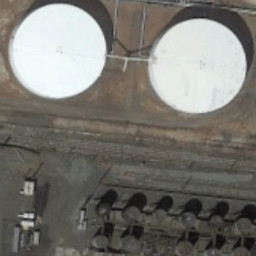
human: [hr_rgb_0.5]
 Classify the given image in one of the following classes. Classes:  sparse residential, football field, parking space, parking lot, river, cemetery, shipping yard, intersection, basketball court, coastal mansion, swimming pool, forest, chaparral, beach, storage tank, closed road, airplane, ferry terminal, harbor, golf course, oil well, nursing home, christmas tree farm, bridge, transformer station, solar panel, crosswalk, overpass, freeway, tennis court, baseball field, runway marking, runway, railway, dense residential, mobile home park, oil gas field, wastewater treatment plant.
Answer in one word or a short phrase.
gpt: storage tank